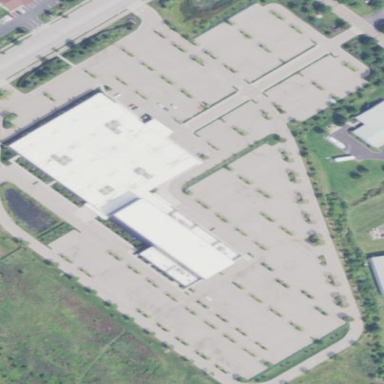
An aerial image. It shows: Parking area with surface.